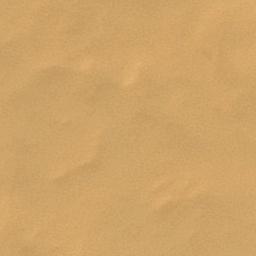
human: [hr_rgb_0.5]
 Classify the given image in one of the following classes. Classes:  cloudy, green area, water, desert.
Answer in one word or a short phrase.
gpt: desert